Question:
When I try to change the height of a UIToolbar through Storyboard, the option is greyed out.
I'm aware I can do this programatically, but is there any alternative way to do it on my storyboard, perhaps by using a different interface item? It'd be better to have it all on storyboard, to avoid code confusion. Or should I not be changing the height - is that likely to get it rejected from the app store?
My end goal is a toolbar with 50 x 50 image icons on, and a bit of padding.
N.B. I've read <URL> - but here, the accepted answer doesn't seem to actually answer the question...
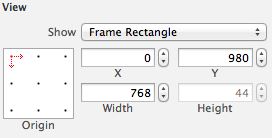
Answer: If you use auto layout, you could set a Height Constraint. This worked for me on a 'UISegmentedControl', but I did not test it on a 'UIToolbar'.